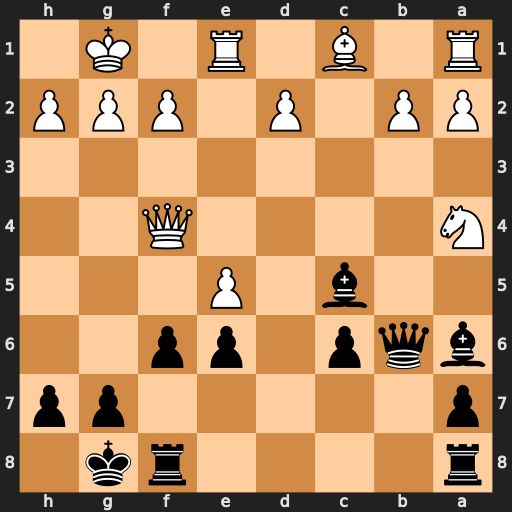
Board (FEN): r4rk1/p5pp/bqp1pp2/2b1P3/N4Q2/8/PP1P1PPP/R1B1R1K1
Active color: b
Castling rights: -
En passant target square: -
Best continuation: fxe5 Nxb6 Rxf4 d4 Bxb6 Bxf4 exf4